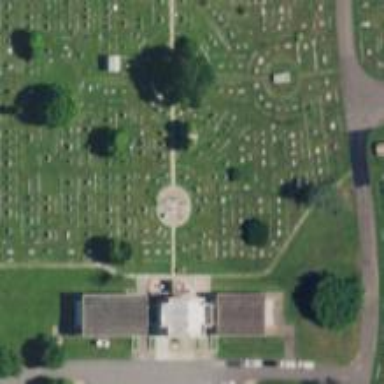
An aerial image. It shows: Historic memorial.